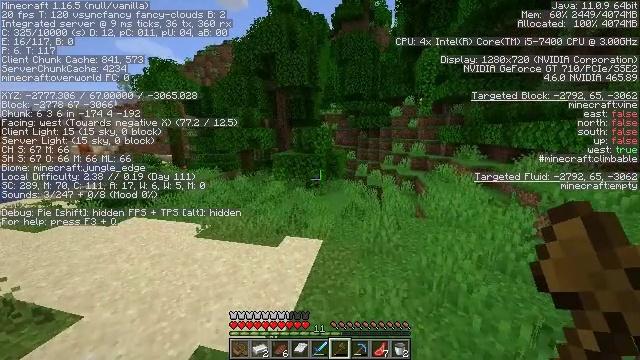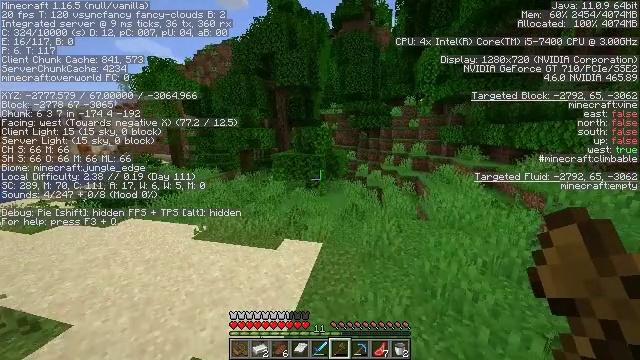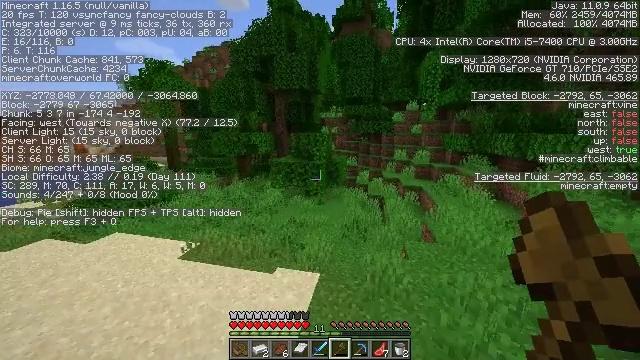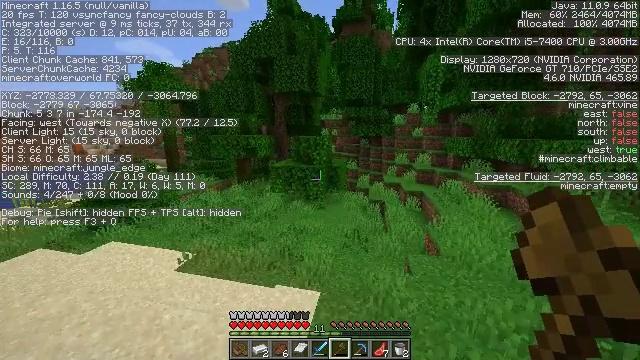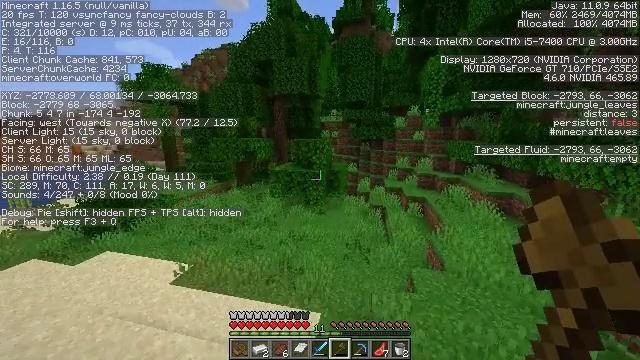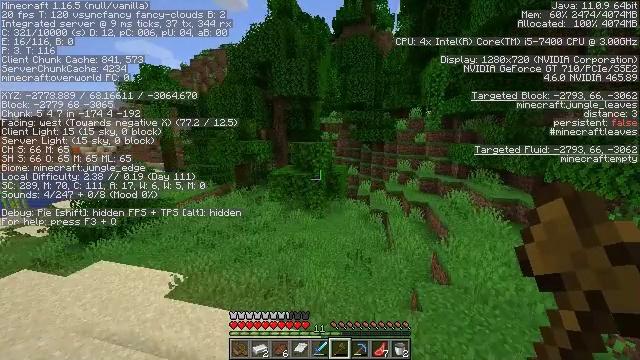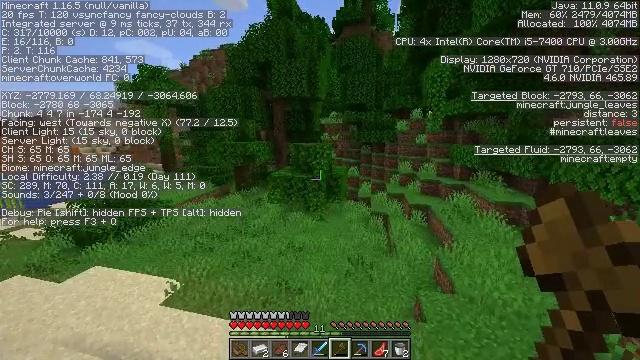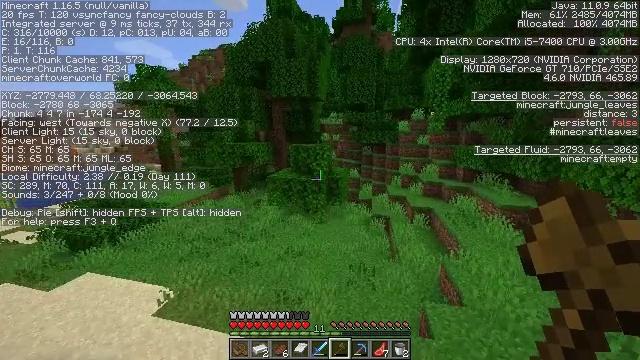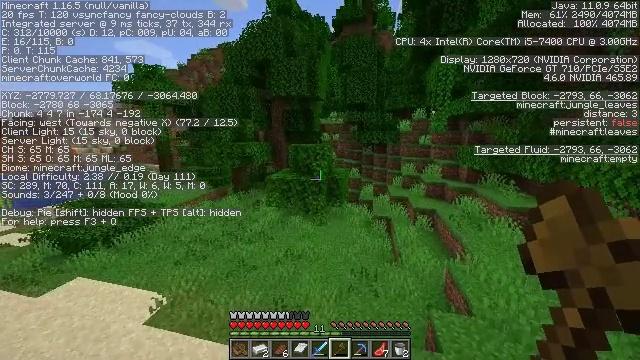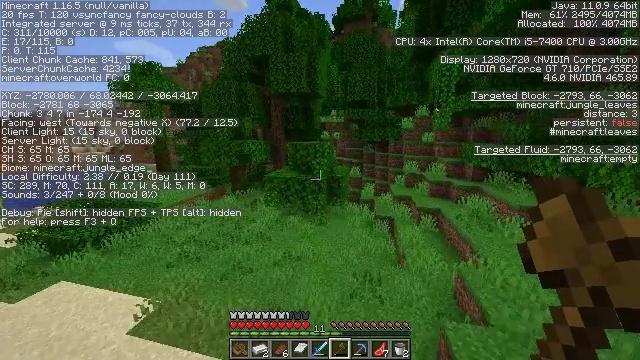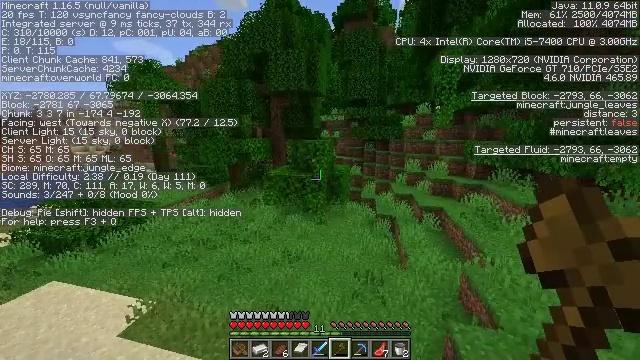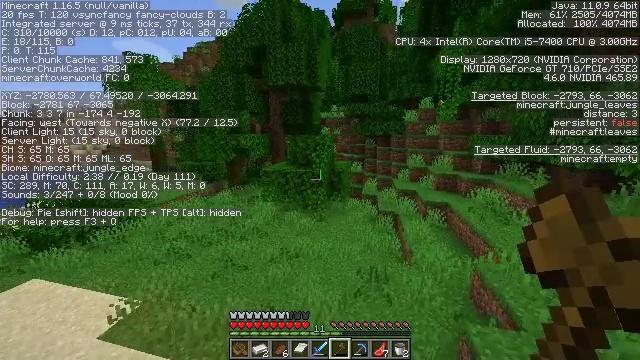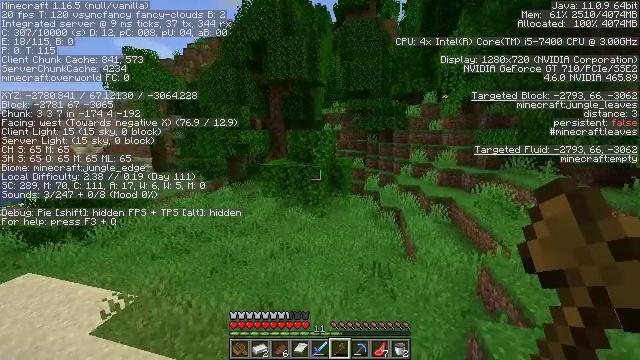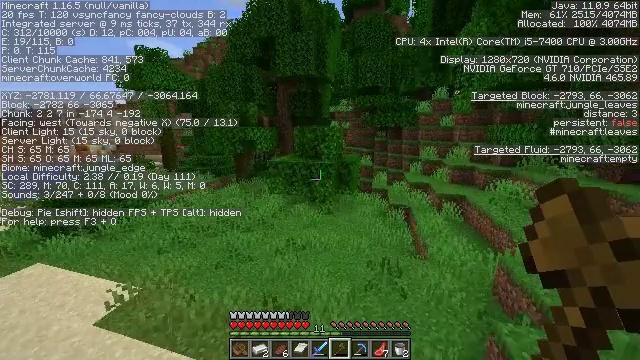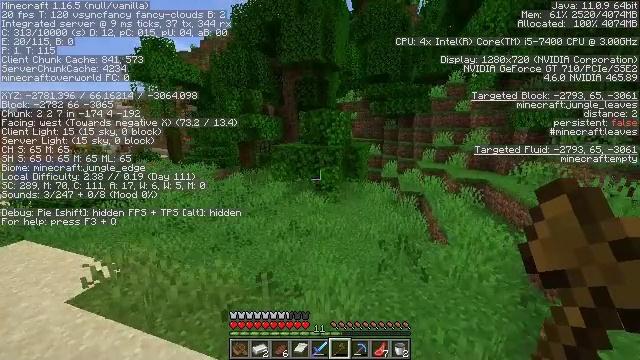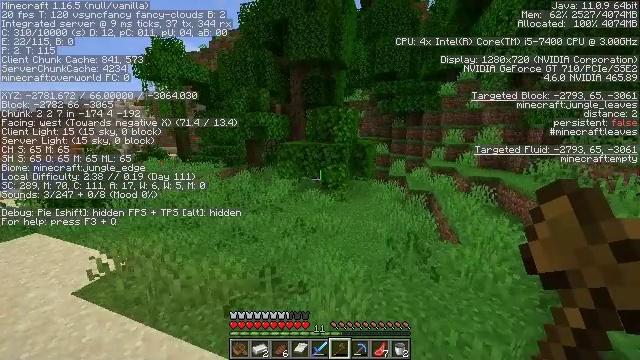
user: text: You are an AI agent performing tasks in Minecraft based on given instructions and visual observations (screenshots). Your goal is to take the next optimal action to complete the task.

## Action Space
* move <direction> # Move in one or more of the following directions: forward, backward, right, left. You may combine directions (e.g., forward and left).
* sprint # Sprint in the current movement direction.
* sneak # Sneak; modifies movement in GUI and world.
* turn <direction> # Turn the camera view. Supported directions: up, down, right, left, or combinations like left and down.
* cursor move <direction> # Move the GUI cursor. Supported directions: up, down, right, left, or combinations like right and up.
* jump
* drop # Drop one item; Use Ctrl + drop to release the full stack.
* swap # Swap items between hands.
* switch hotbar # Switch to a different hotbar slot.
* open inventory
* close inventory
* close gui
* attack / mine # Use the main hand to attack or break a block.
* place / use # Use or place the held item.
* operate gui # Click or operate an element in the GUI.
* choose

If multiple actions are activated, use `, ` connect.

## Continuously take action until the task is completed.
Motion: motion action
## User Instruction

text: Clear the jungle leaves to make way.
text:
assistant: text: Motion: move forward
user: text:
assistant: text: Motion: move forward, jump
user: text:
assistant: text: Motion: move forward, jump
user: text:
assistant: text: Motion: move forward, jump
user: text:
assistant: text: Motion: move forward, jump
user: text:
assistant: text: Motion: move forward, jump
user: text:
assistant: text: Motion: move forward, jump
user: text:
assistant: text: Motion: move forward, jump
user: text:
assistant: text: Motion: move forward, jump
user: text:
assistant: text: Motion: move forward, jump
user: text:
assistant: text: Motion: move forward, jump
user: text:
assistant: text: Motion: move forward, jump
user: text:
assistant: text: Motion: move forward, turn left, jump
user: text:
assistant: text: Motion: move forward, turn left, jump
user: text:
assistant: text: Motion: move forward, turn left, jump
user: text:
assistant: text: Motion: move forward, sprint, jump
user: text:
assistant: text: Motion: move forward, sprint, jump
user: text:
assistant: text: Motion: move forward, sprint, jump
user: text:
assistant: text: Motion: move forward, sprint, jump
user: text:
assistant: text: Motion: move forward, sprint, jump
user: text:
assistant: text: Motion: move forward, jump
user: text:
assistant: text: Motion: move forward, jump
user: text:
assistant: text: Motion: move forward, jump
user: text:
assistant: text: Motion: move forward, jump
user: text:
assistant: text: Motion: move forward, jump
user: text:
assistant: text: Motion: move forward, sprint, jump
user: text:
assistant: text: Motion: move forward, sprint, jump
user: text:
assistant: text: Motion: move forward, sprint, jump
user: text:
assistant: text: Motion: move forward, sprint, jump
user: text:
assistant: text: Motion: move forward, sprint, jump